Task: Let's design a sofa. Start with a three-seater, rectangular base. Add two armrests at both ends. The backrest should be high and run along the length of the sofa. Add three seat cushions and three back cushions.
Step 7:
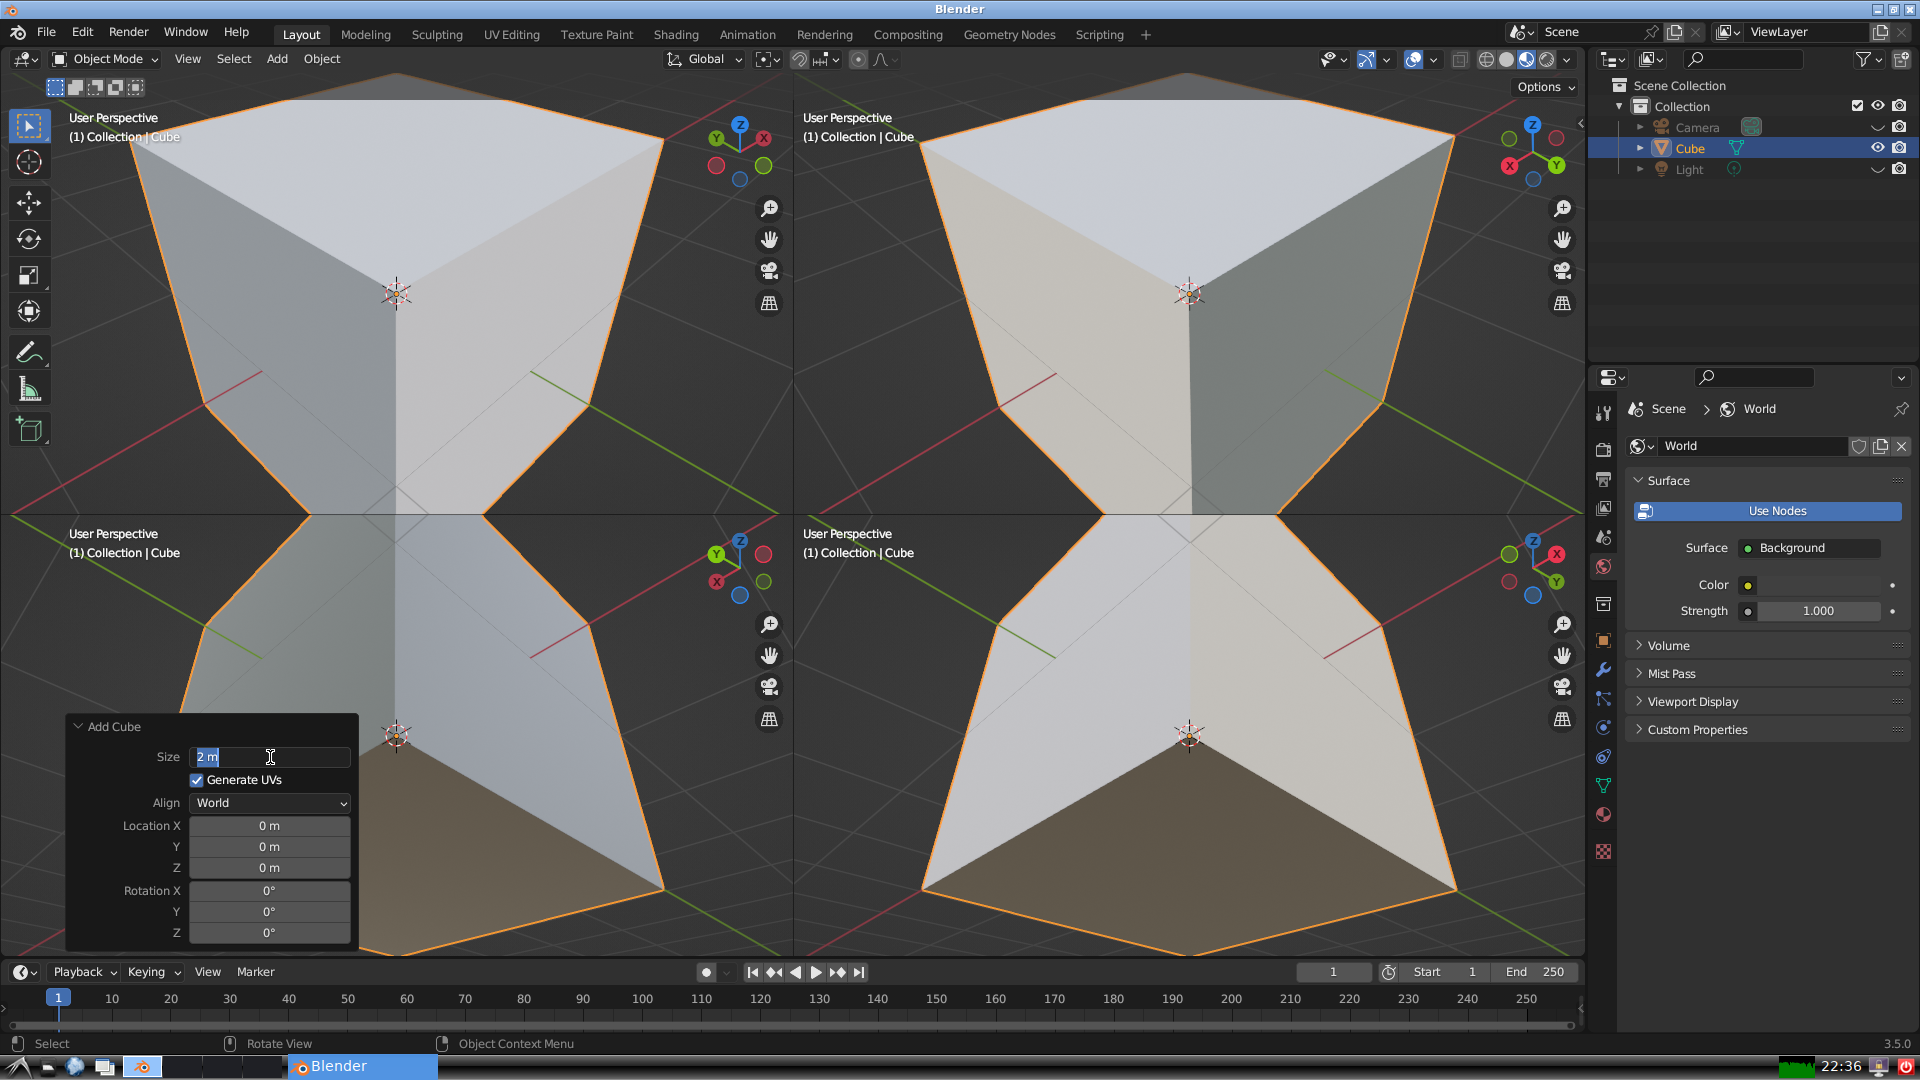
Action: input_text: 2